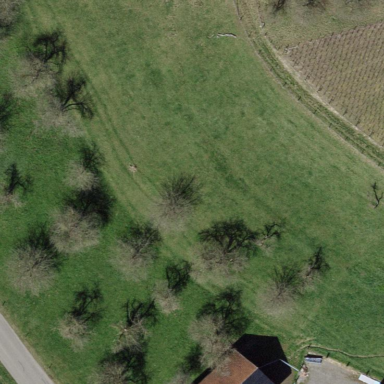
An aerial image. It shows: Orchard.